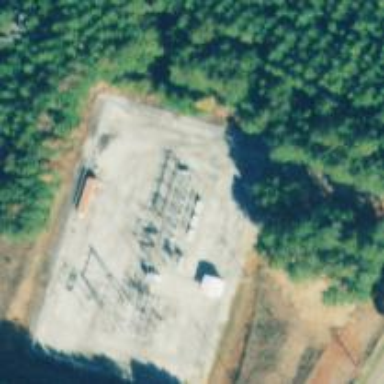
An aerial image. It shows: Distribution level power substation surrounded by fence.